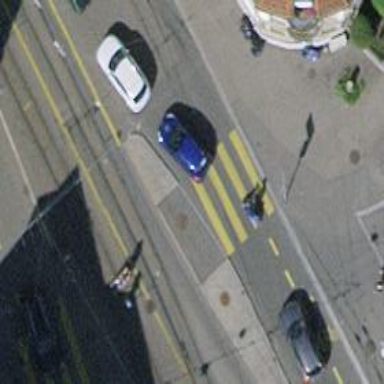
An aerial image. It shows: Uncontrolled zebra crossing with notable zebra markings.